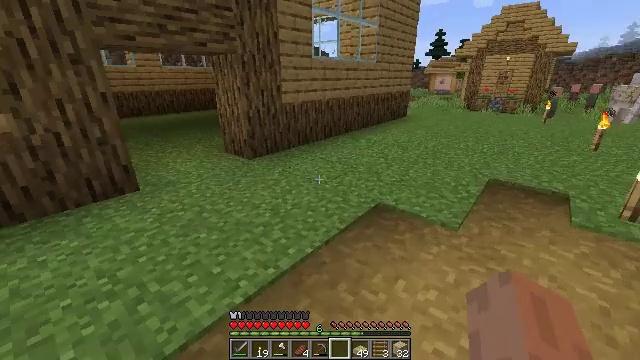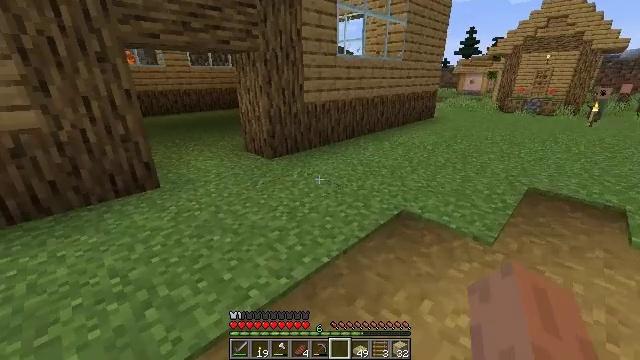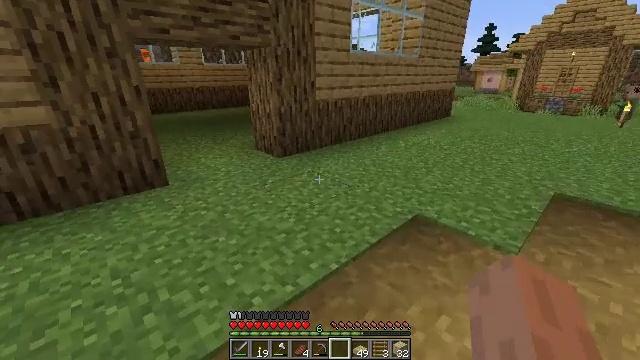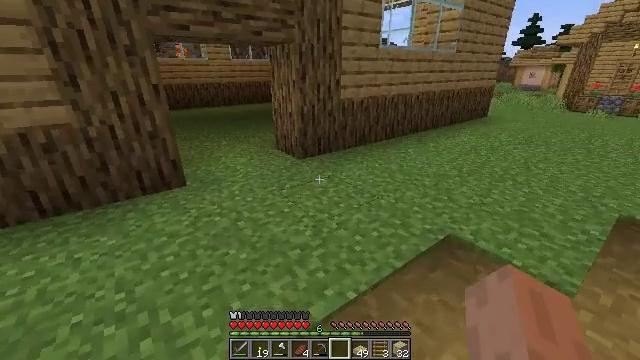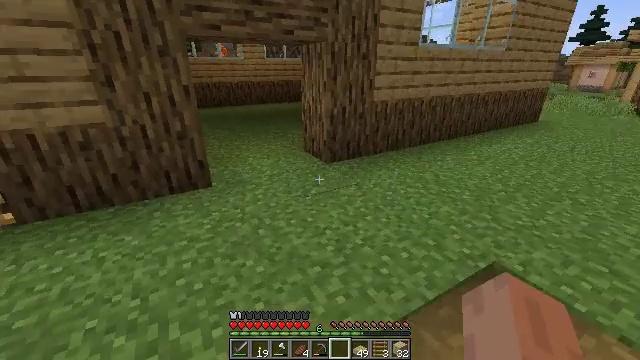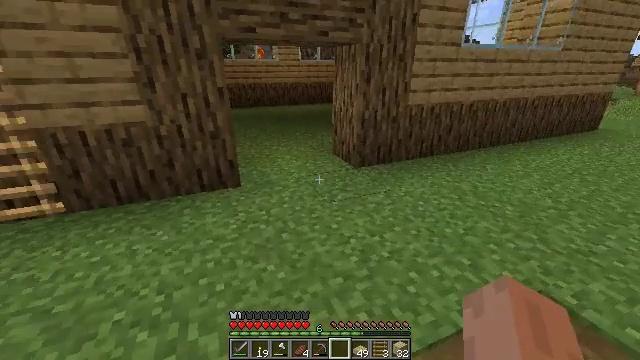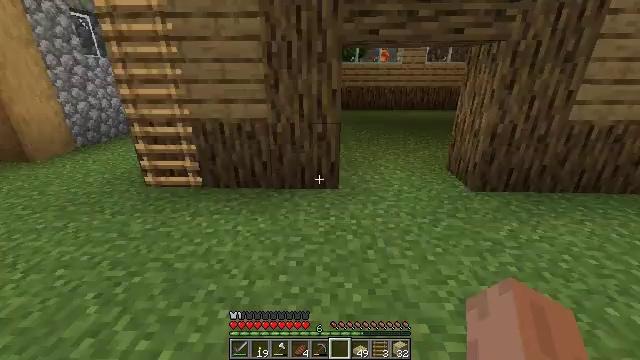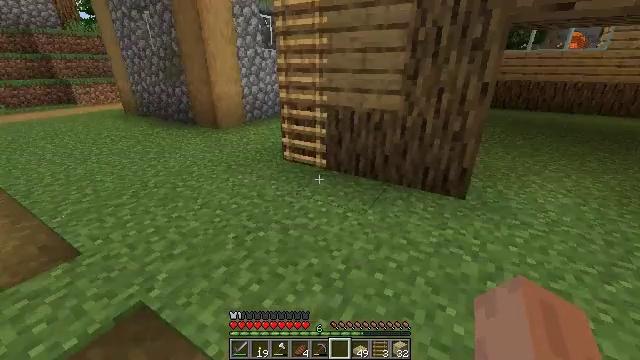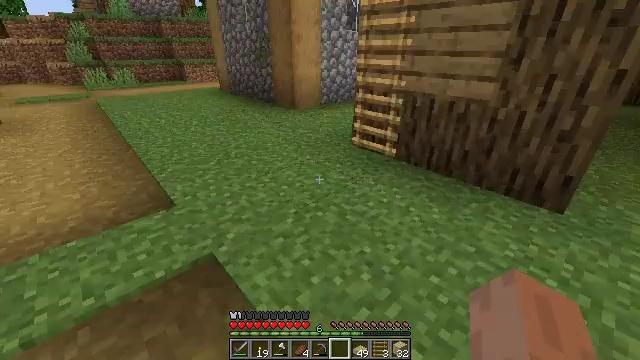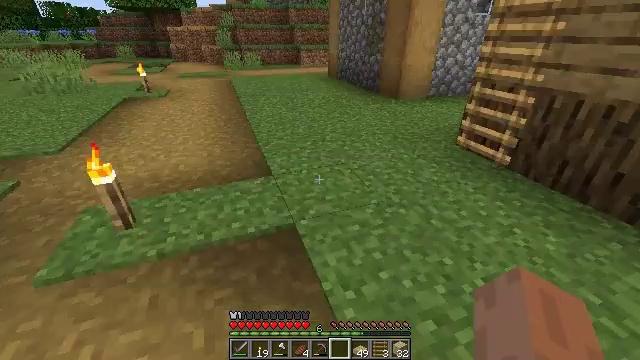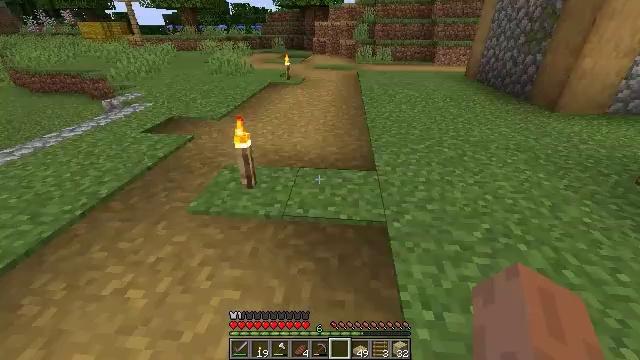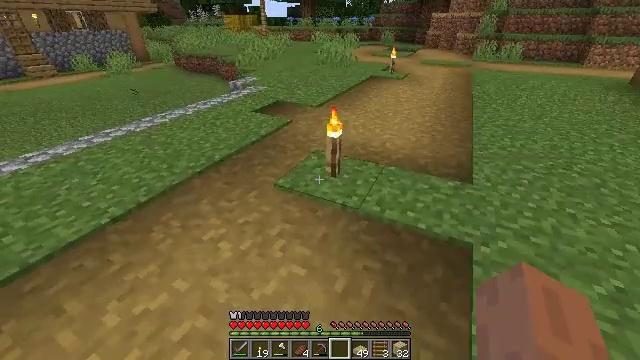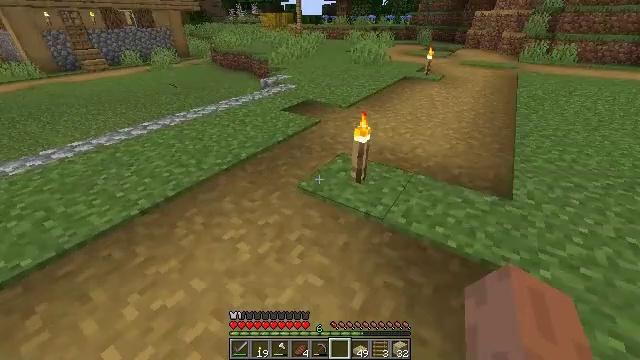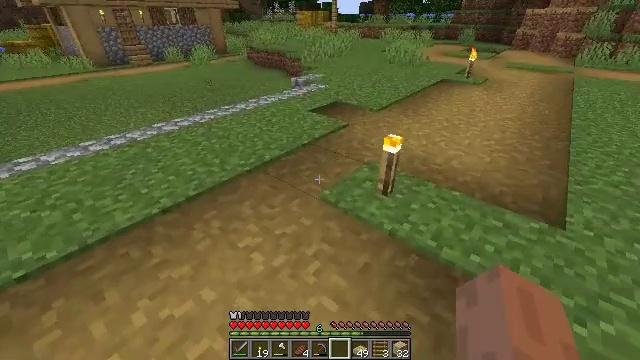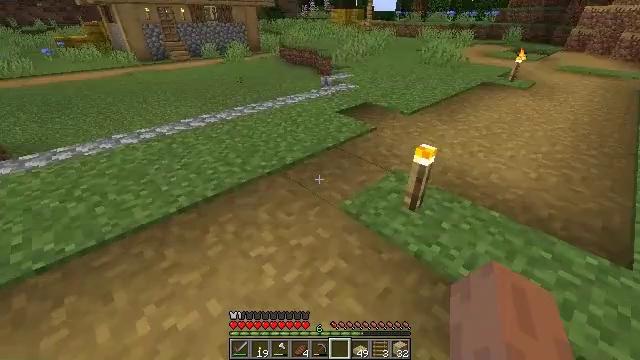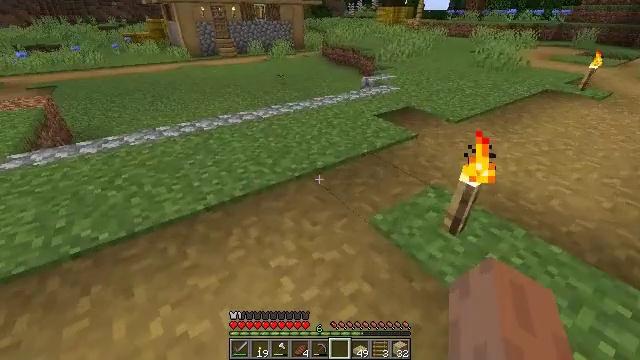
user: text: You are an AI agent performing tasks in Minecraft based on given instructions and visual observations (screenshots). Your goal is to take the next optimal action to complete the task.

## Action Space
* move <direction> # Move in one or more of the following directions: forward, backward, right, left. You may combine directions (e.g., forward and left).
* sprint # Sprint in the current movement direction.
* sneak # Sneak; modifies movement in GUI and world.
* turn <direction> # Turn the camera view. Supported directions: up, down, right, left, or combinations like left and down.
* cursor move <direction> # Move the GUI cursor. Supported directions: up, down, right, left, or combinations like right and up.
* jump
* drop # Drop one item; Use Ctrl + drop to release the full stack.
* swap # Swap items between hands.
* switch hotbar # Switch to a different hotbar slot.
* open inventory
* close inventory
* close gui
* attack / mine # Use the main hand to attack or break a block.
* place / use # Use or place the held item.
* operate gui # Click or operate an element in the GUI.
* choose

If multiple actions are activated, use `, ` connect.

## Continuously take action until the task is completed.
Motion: motion action
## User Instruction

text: Use the crafting table to make a birch door.
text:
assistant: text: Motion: move forward, turn left
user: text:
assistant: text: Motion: move forward, turn left
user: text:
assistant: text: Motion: move forward, turn left
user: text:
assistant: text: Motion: move forward, turn left
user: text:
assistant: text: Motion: move forward, turn left
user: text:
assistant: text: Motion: turn left
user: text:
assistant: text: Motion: turn left and down
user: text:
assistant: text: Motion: turn left and down
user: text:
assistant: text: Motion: turn left and down
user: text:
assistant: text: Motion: turn left
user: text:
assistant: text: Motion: move forward, turn left and down
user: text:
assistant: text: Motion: move forward, turn left
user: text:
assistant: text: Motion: move forward, turn left
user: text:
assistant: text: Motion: move forward, turn left
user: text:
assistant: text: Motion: move forward, turn left
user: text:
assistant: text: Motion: move forward, turn left
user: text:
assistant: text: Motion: move forward, turn left
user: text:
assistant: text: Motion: move forward, turn left
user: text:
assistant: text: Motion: move forward, turn left and up
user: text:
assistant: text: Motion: move forward, turn left and up
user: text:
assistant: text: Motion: move forward, turn left
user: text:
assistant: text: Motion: move forward, turn left
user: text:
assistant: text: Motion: move forward, turn left
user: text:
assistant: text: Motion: move forward
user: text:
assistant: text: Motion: move forward
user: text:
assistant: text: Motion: move forward
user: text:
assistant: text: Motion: move forward
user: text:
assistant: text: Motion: move forward
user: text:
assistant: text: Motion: move forward
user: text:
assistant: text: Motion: move forward